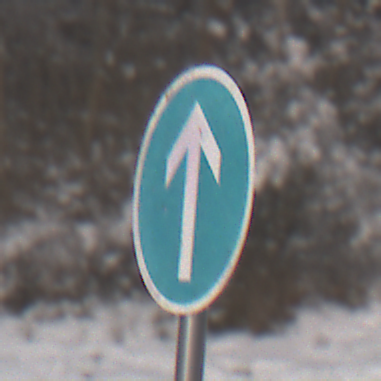
Verkehrszeichen: VorgeschriebeneFahrtrichtungGeradeaus
Umgebung: Outdoor, Nature
Tageszeit: MorningAfternoon
Wetter: PartlyCloudy
Licht: Natural
Jahreszeit: Winter
Kontrast: HighContrast